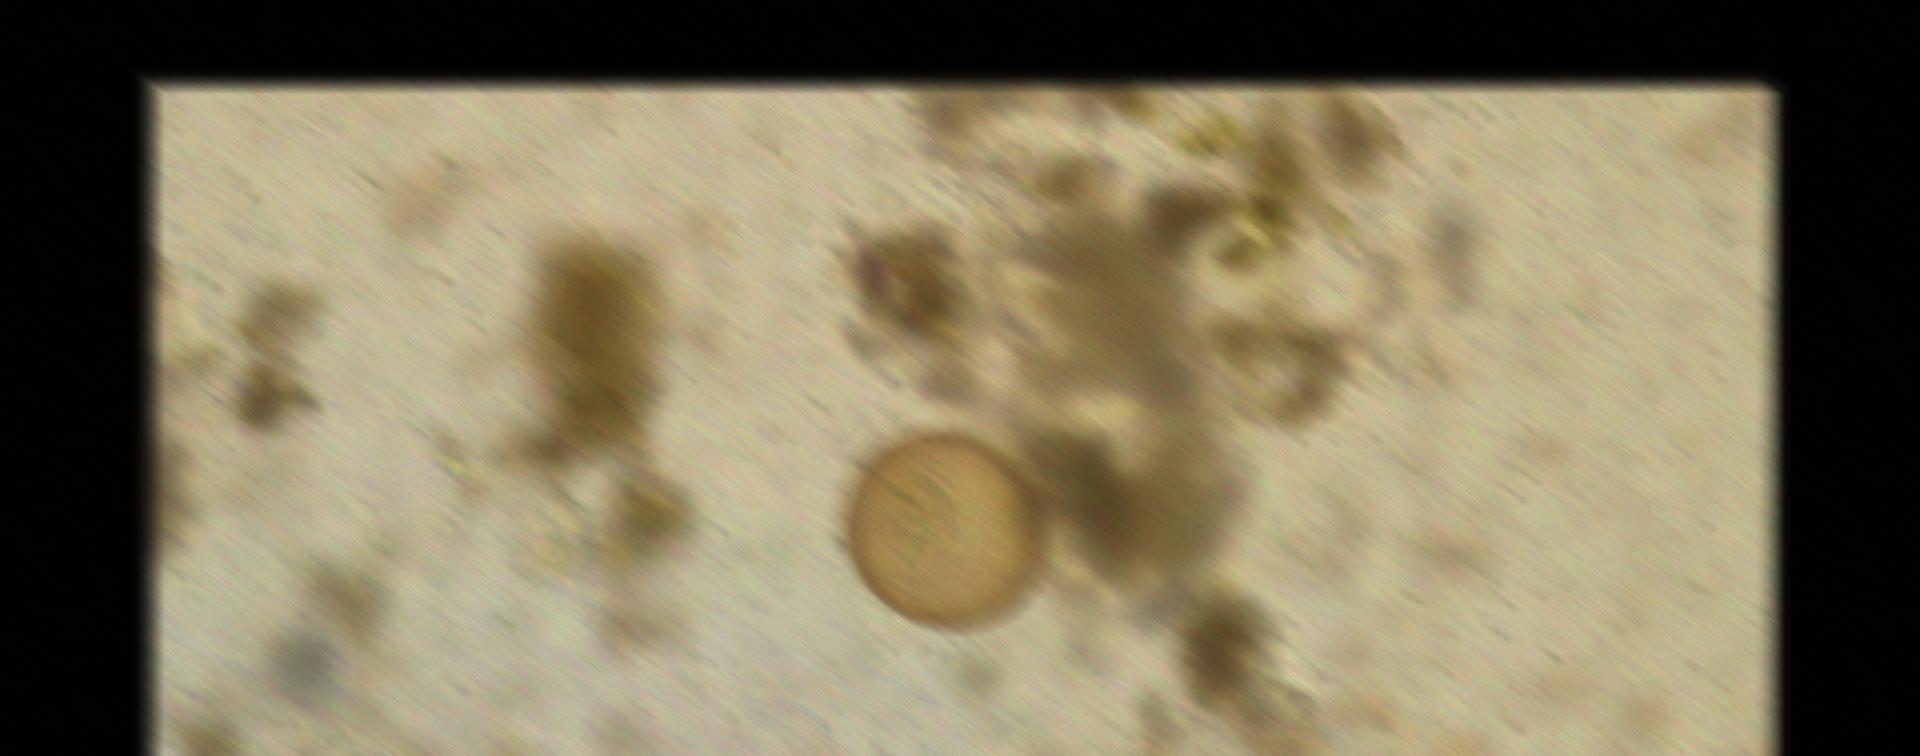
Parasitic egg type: Hymenolepis diminuta